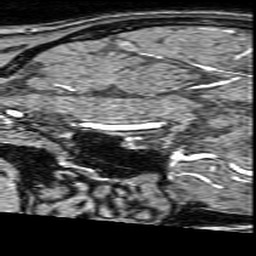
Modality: angio
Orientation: sagittal
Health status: ill
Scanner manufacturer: philips
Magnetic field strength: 3 T
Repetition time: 0.01824 s
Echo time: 0.003392 s